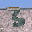
Label: 3